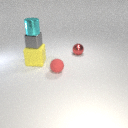
large yellow rubber cube below small cyan metal cylinder